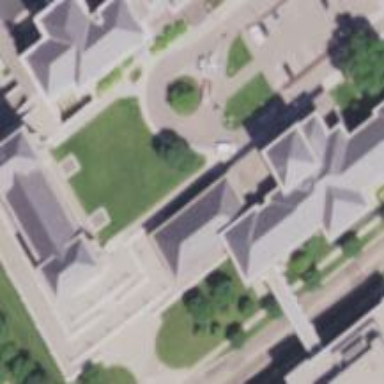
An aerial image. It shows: School building.